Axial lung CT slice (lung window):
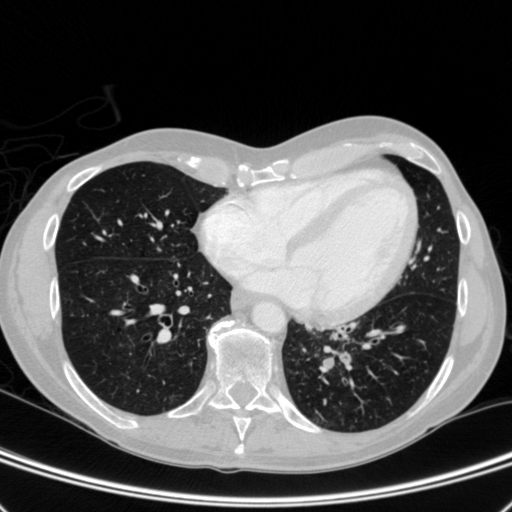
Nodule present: no